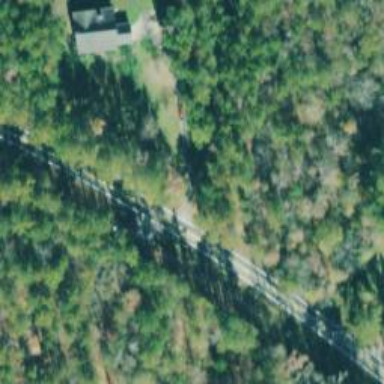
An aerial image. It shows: Unclassified road.